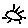
Label: sun